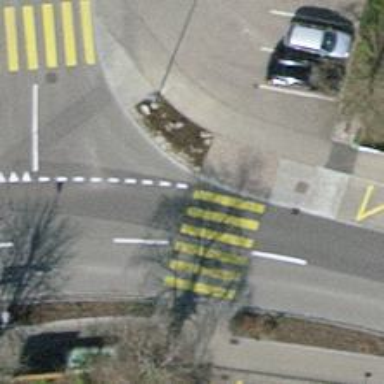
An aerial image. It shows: Marked crossing with visible markings.